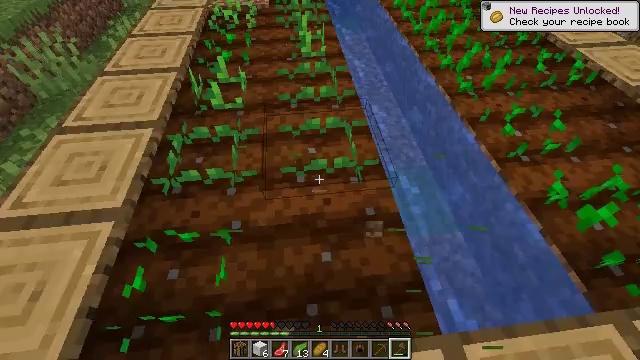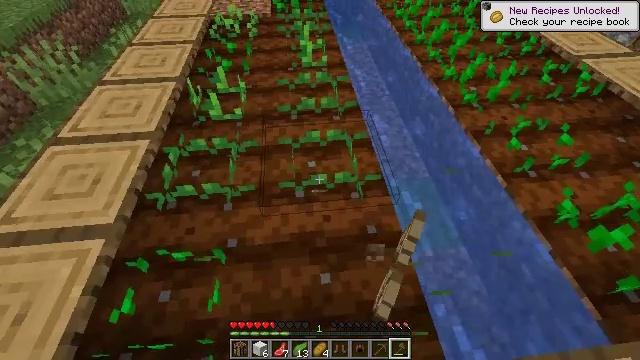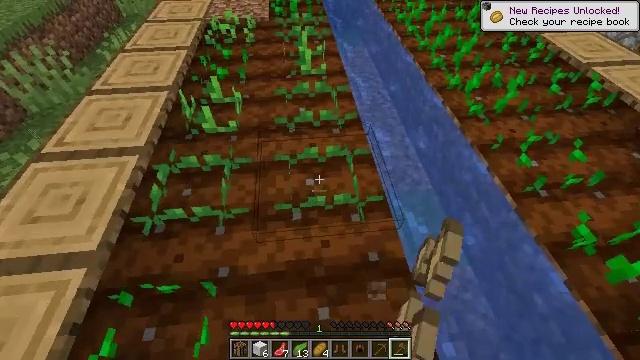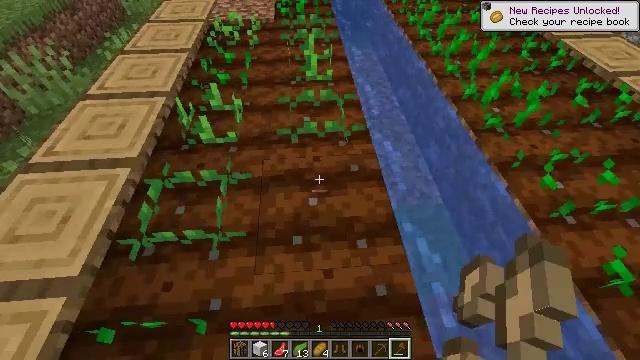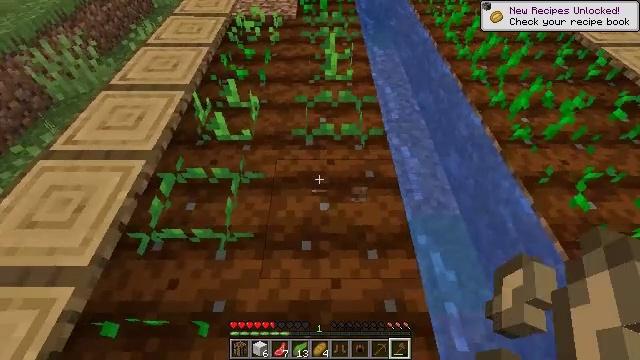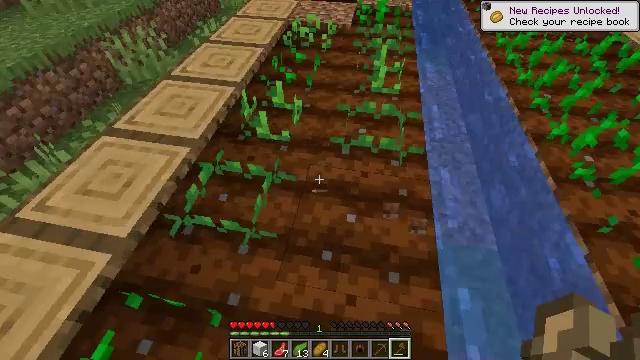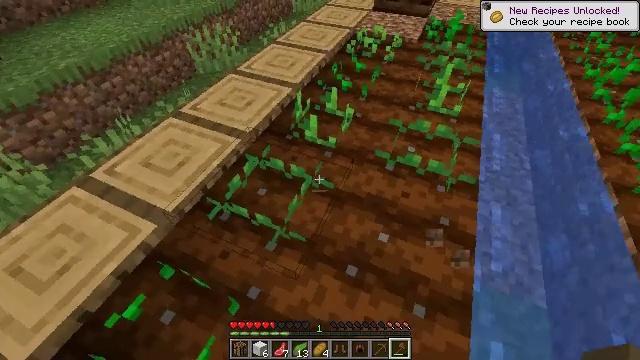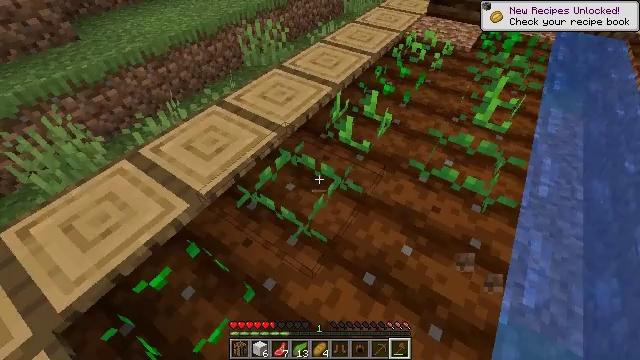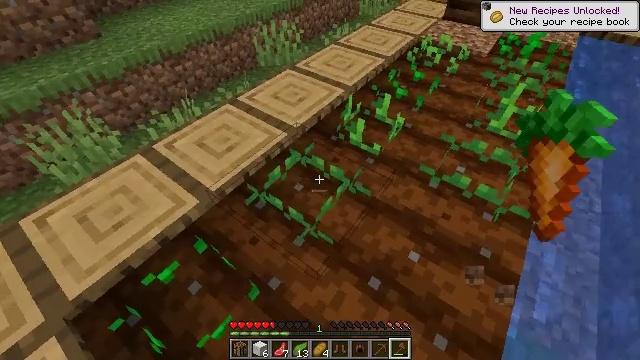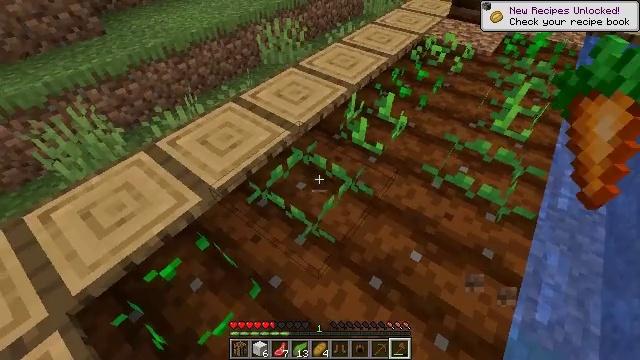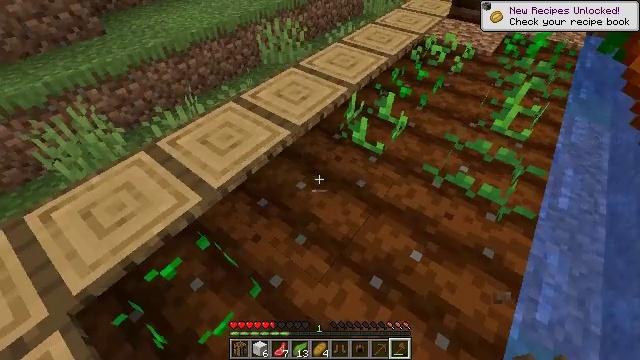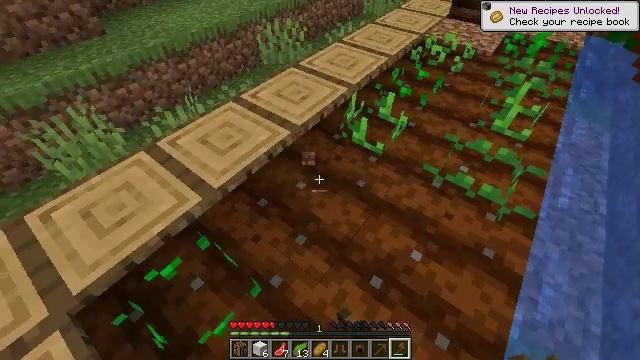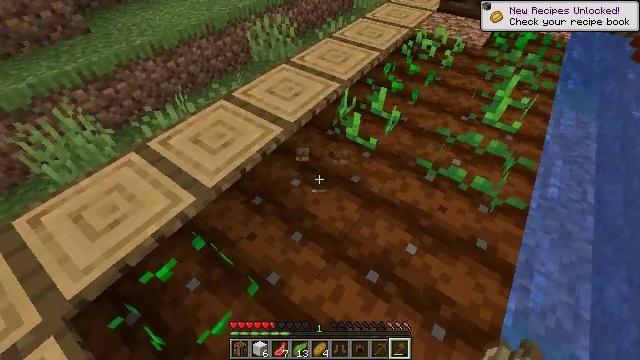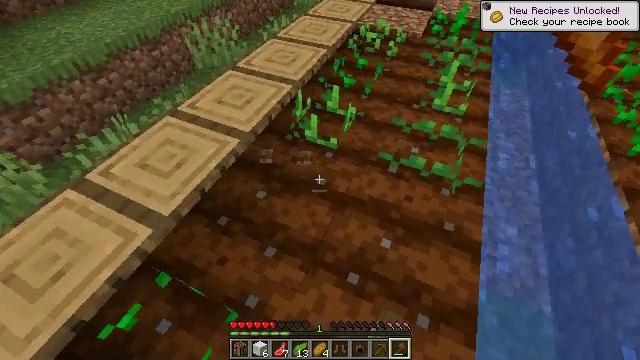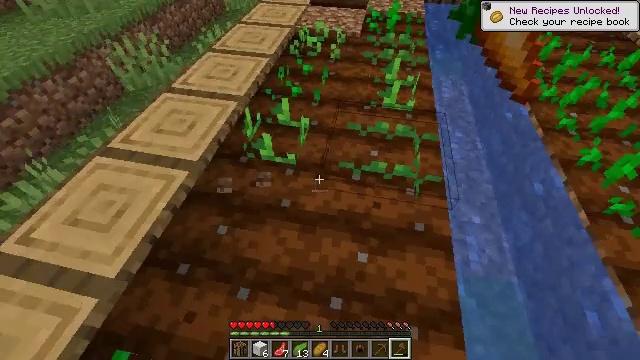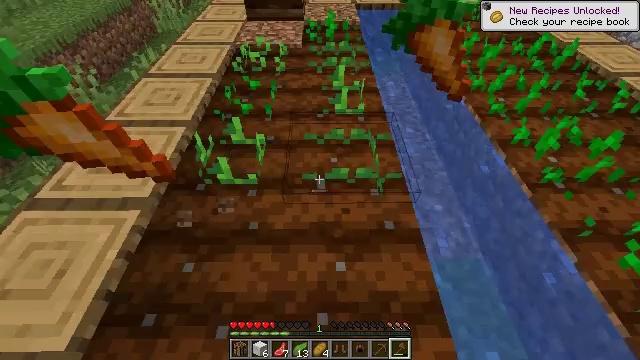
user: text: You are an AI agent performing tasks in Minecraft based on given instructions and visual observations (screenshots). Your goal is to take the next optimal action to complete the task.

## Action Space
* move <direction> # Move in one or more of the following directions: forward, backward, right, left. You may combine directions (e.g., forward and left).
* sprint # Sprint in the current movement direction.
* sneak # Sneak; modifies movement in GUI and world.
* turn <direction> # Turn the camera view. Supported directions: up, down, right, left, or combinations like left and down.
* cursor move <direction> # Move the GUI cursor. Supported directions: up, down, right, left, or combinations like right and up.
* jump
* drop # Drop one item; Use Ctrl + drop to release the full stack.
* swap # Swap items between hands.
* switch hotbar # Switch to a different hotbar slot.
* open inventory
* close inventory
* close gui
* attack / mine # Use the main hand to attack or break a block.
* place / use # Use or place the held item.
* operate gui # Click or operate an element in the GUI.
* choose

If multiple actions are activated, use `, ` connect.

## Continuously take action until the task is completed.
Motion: motion action
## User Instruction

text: Gather carrots from the field.
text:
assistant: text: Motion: move forward, turn up
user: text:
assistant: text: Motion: move forward
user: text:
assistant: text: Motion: turn left, attack / mine
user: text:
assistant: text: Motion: turn left, attack / mine
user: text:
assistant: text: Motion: turn left and up, attack / mine
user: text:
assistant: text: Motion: turn left and up
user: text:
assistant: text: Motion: turn left
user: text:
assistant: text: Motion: turn left
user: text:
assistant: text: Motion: no_op
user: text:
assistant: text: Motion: attack / mine
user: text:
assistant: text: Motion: attack / mine
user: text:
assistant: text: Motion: turn right, attack / mine
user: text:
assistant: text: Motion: move forward, turn right
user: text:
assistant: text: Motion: move forward, turn right
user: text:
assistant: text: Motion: move forward, turn right and up
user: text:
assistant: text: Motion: move forward, turn right and up
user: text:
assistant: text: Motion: move forward
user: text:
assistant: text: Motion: attack / mine
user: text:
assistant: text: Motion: attack / mine
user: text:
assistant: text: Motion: attack / mine
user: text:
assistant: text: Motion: attack / mine
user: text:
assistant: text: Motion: no_op
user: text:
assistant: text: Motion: no_op